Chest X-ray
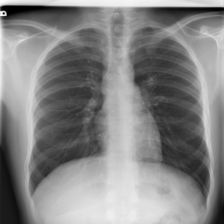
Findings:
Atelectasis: negative
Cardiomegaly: negative
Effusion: negative
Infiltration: negative
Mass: negative
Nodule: negative
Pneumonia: negative
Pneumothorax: negative
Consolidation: negative
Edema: negative
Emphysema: negative
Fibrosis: negative
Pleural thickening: negative
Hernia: negative